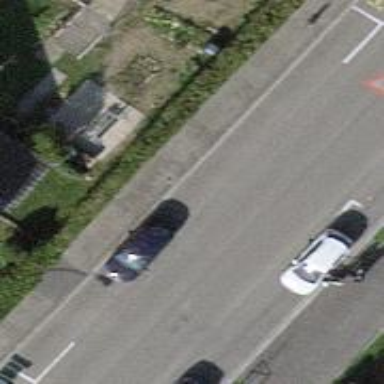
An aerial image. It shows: Street-side parking area.